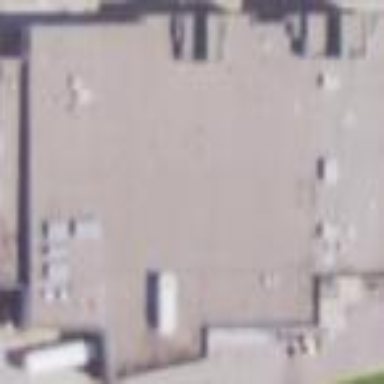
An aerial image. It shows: Building that is supermarket. The area is designated for retail purposes.